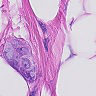
Metastatic tissue present: yes